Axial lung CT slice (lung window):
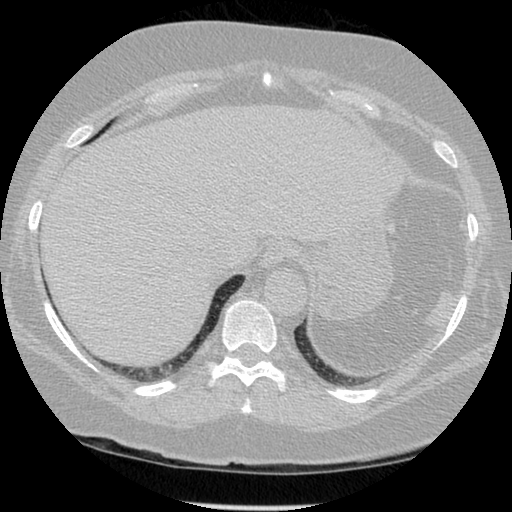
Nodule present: no